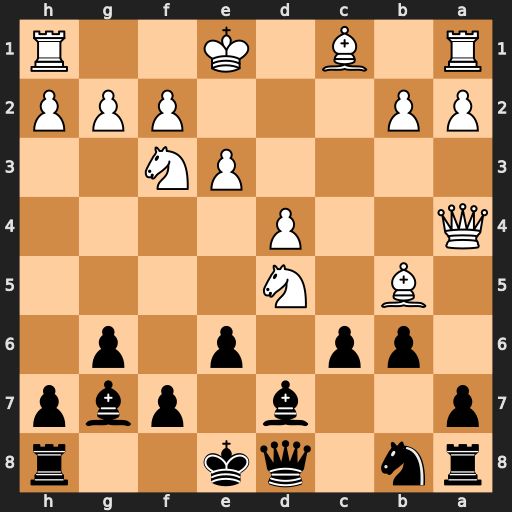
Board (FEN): rn1qk2r/p2b1pbp/1pp1p1p1/1B1N4/Q2P4/4PN2/PP3PPP/R1B1K2R
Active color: b
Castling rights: KQkq
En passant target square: -
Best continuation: cxb5 Qb3 exd5